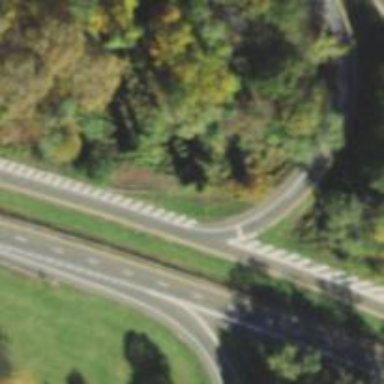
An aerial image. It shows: Primary link highway with asphalt surface.